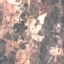
Land use / land cover: HerbaceousVegetation